Question: I have a 'UICollectionView' in every 'UITableViewCell' of my 'UITableView'.
The program should perform a segue there is a click on the 'UITableViewCell' but the cell is clickable just out of the 'UICollectionView'.
It is clickable just in the red portions.

Do you have any ideas?
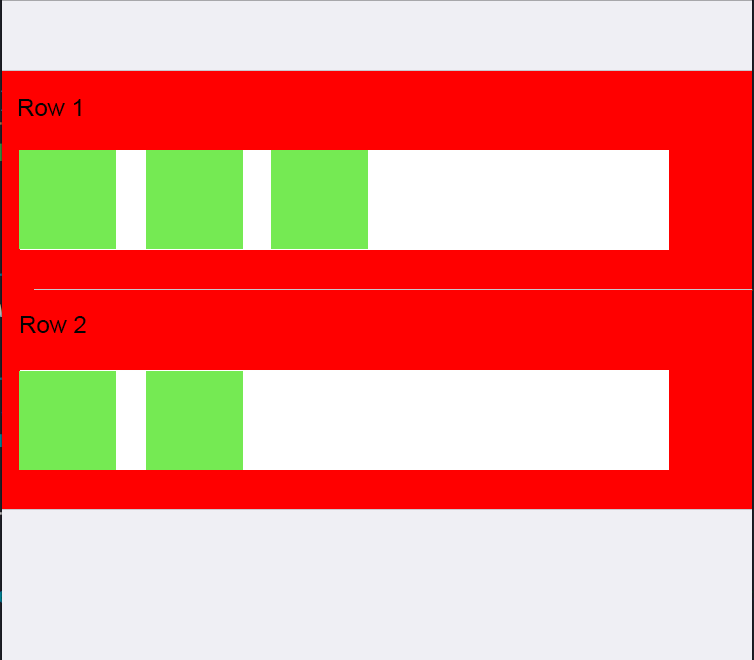
Answer: You need to disable user interaction in each collection view:
In your storyboard uncheck here:
<URL>
Or in your 'cellForRowAtIndexPath':
'''
cell.collectionView.userInteractionEnabled = NO;
'''